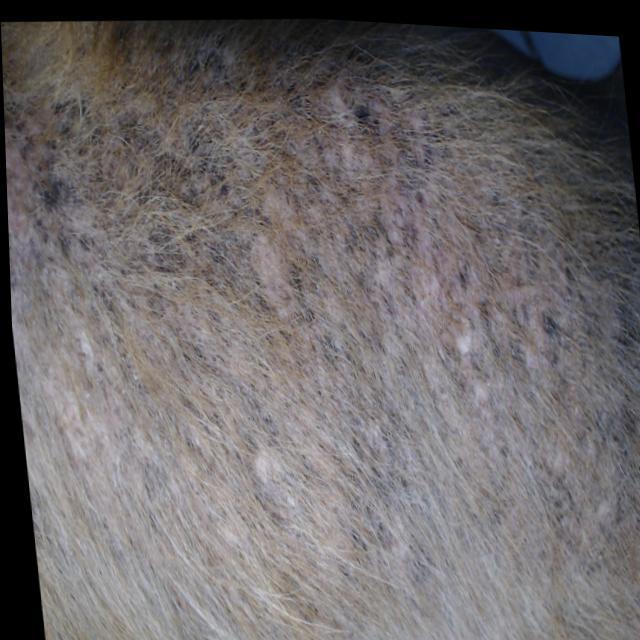
Canine demodicosis (Demodex mange) — caused by Demodex canis mites. Presents with alopecia, follicular papules, pustules, and comedones. Often localized on face and forelimbs.